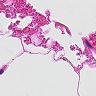
Metastatic tissue present: no